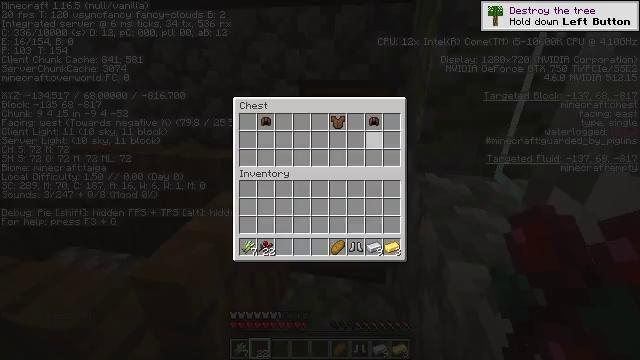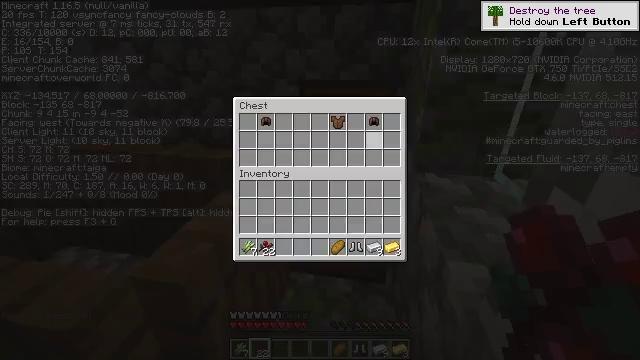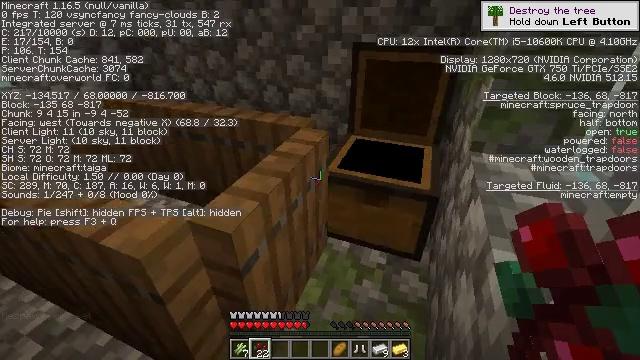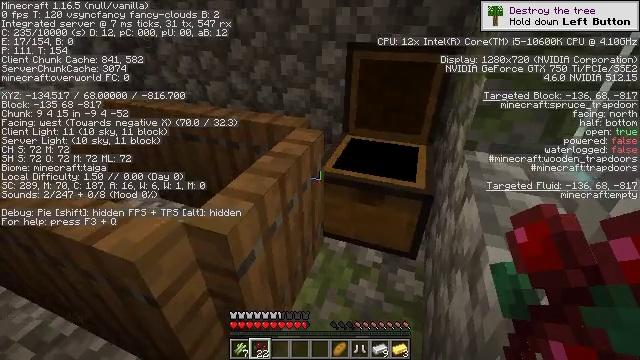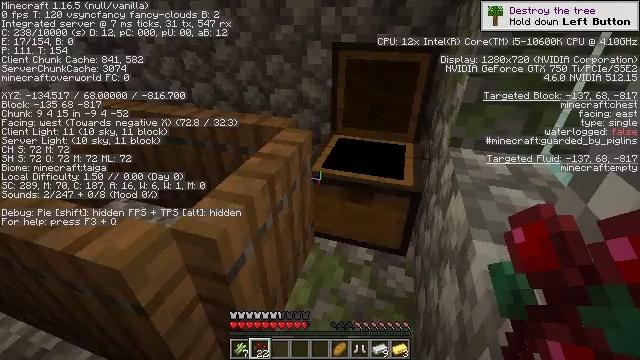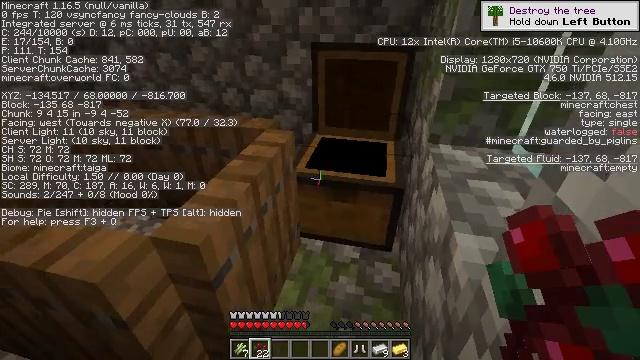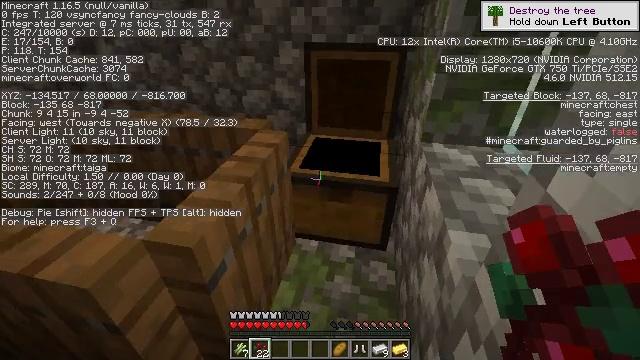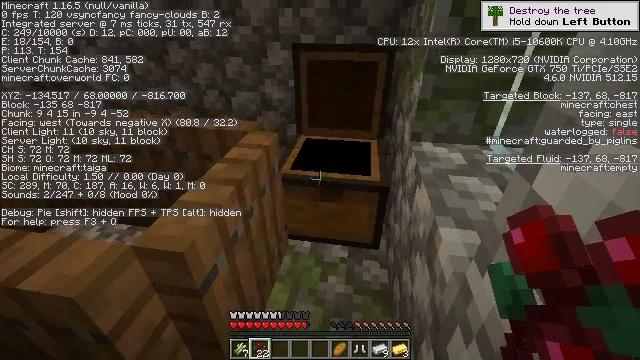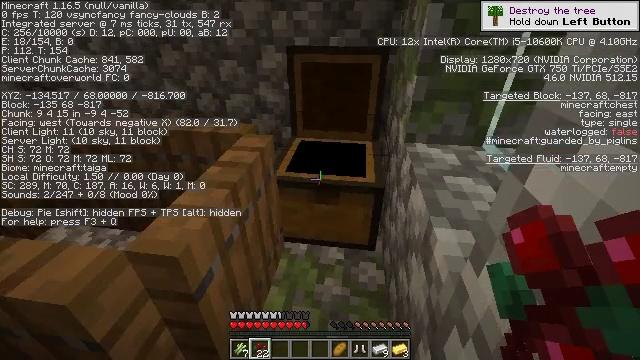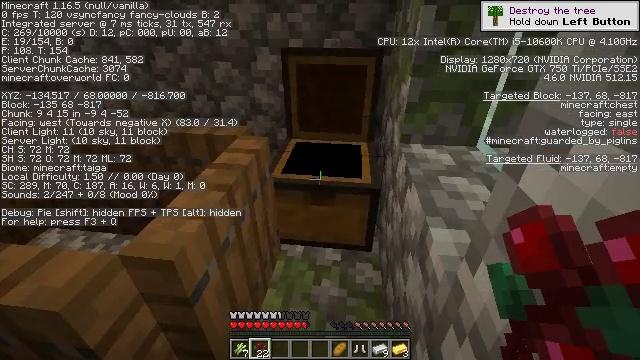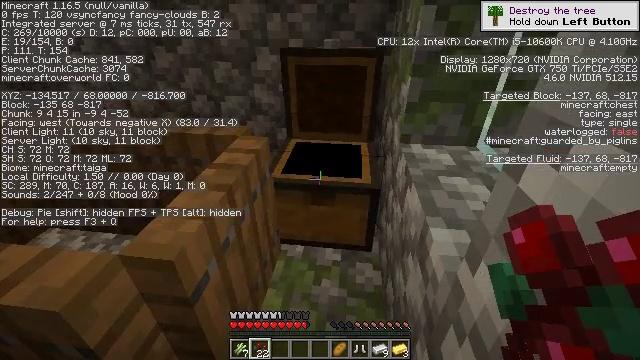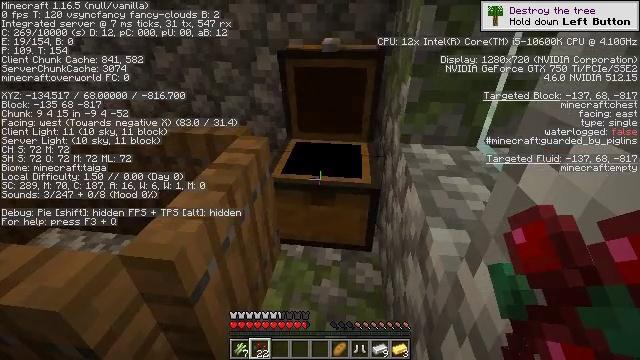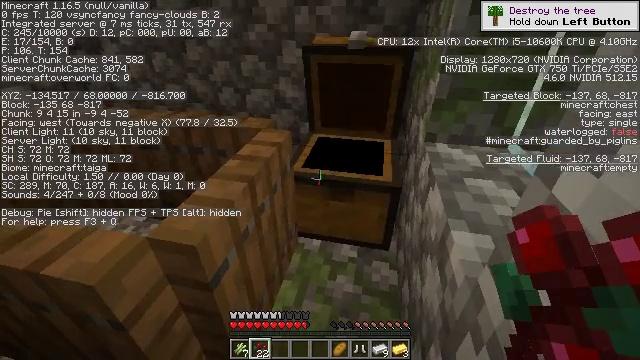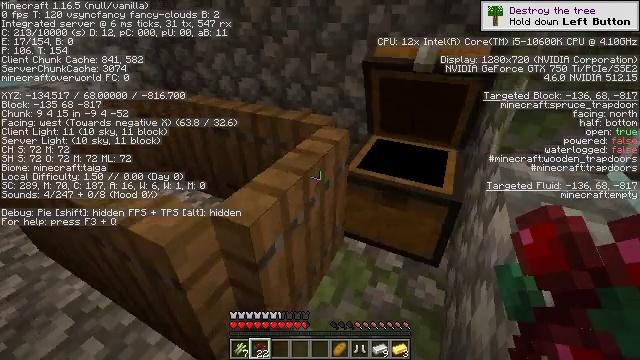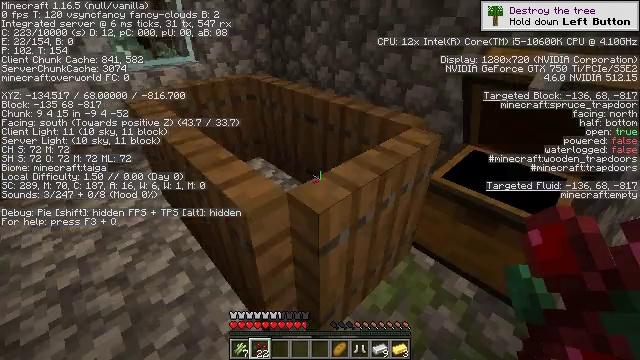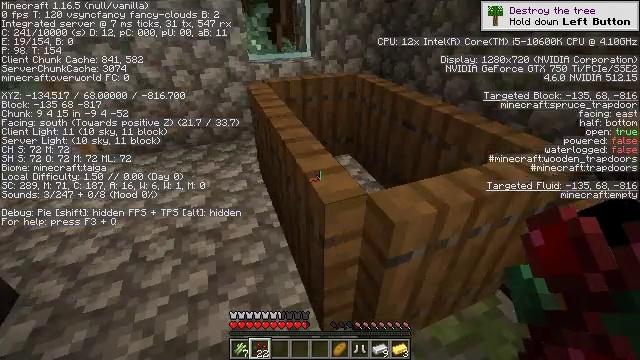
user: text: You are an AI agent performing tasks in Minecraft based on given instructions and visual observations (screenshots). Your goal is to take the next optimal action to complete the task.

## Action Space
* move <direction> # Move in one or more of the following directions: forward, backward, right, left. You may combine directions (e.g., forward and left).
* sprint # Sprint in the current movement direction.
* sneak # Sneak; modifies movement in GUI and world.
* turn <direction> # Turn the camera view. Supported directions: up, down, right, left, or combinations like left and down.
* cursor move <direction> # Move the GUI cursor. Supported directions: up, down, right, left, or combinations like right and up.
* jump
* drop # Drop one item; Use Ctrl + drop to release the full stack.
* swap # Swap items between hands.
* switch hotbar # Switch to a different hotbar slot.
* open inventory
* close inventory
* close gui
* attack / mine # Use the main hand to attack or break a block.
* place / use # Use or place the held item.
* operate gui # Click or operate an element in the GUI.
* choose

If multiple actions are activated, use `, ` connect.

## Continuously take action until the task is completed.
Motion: motion action
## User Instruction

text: Mine the pumpkin from the ground.
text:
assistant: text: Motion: open gui
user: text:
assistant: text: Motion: cursor move left and down
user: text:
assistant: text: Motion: turn right, close gui
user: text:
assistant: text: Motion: turn right
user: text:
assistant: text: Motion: turn right
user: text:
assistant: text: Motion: turn right
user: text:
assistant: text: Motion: turn right
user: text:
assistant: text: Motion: turn right
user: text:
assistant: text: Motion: turn right
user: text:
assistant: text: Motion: no_op
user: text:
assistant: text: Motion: no_op
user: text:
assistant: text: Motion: turn left and down
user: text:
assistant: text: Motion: turn left
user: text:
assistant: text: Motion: turn left and down
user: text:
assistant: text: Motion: turn left
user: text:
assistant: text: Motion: turn left and up
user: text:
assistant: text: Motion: turn left and up
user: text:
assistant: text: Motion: turn up
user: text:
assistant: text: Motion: move forward, turn right and up
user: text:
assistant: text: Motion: move forward, turn right and up
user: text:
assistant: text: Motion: move forward, turn up
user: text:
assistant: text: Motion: move forward, turn up
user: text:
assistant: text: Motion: move forward
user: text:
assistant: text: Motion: move forward, turn left and up
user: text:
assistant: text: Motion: move forward, sprint, turn left
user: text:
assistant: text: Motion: move forward, sprint, turn left and up
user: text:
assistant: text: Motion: move forward, sprint, turn left
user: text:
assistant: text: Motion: move forward, turn left
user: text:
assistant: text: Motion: move forward
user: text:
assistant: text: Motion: move forward, sprint